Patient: sex M, age 63
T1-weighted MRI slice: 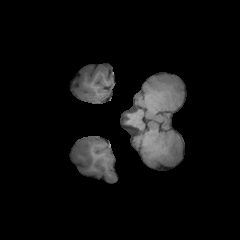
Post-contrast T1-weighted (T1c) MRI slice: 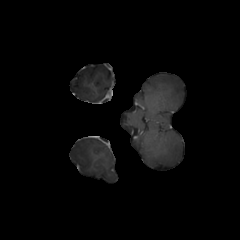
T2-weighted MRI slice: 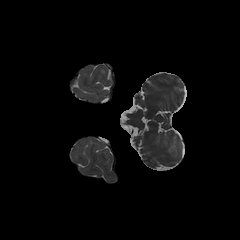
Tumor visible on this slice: no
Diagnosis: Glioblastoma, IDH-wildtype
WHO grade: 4